Interaction volume radius: 5 \u00c5
Interaction volume height: 15 \u00c5
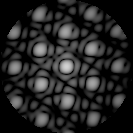
Disorder parameter: 0.08977